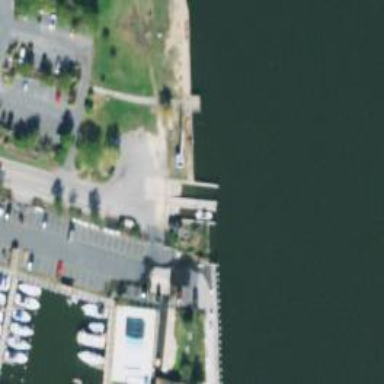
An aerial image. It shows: Slipway on leisure land.